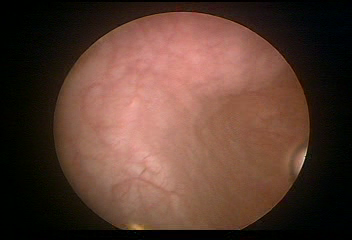
Modality: WLC
Class: Normal mucosa
Bladder cancer association: No